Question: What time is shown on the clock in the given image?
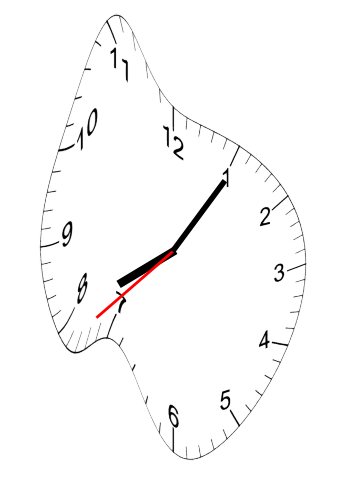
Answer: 08:05:38